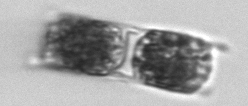
Label: Hemiaulus